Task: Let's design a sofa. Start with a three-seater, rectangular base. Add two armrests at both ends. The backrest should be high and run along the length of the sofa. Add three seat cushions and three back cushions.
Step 301:
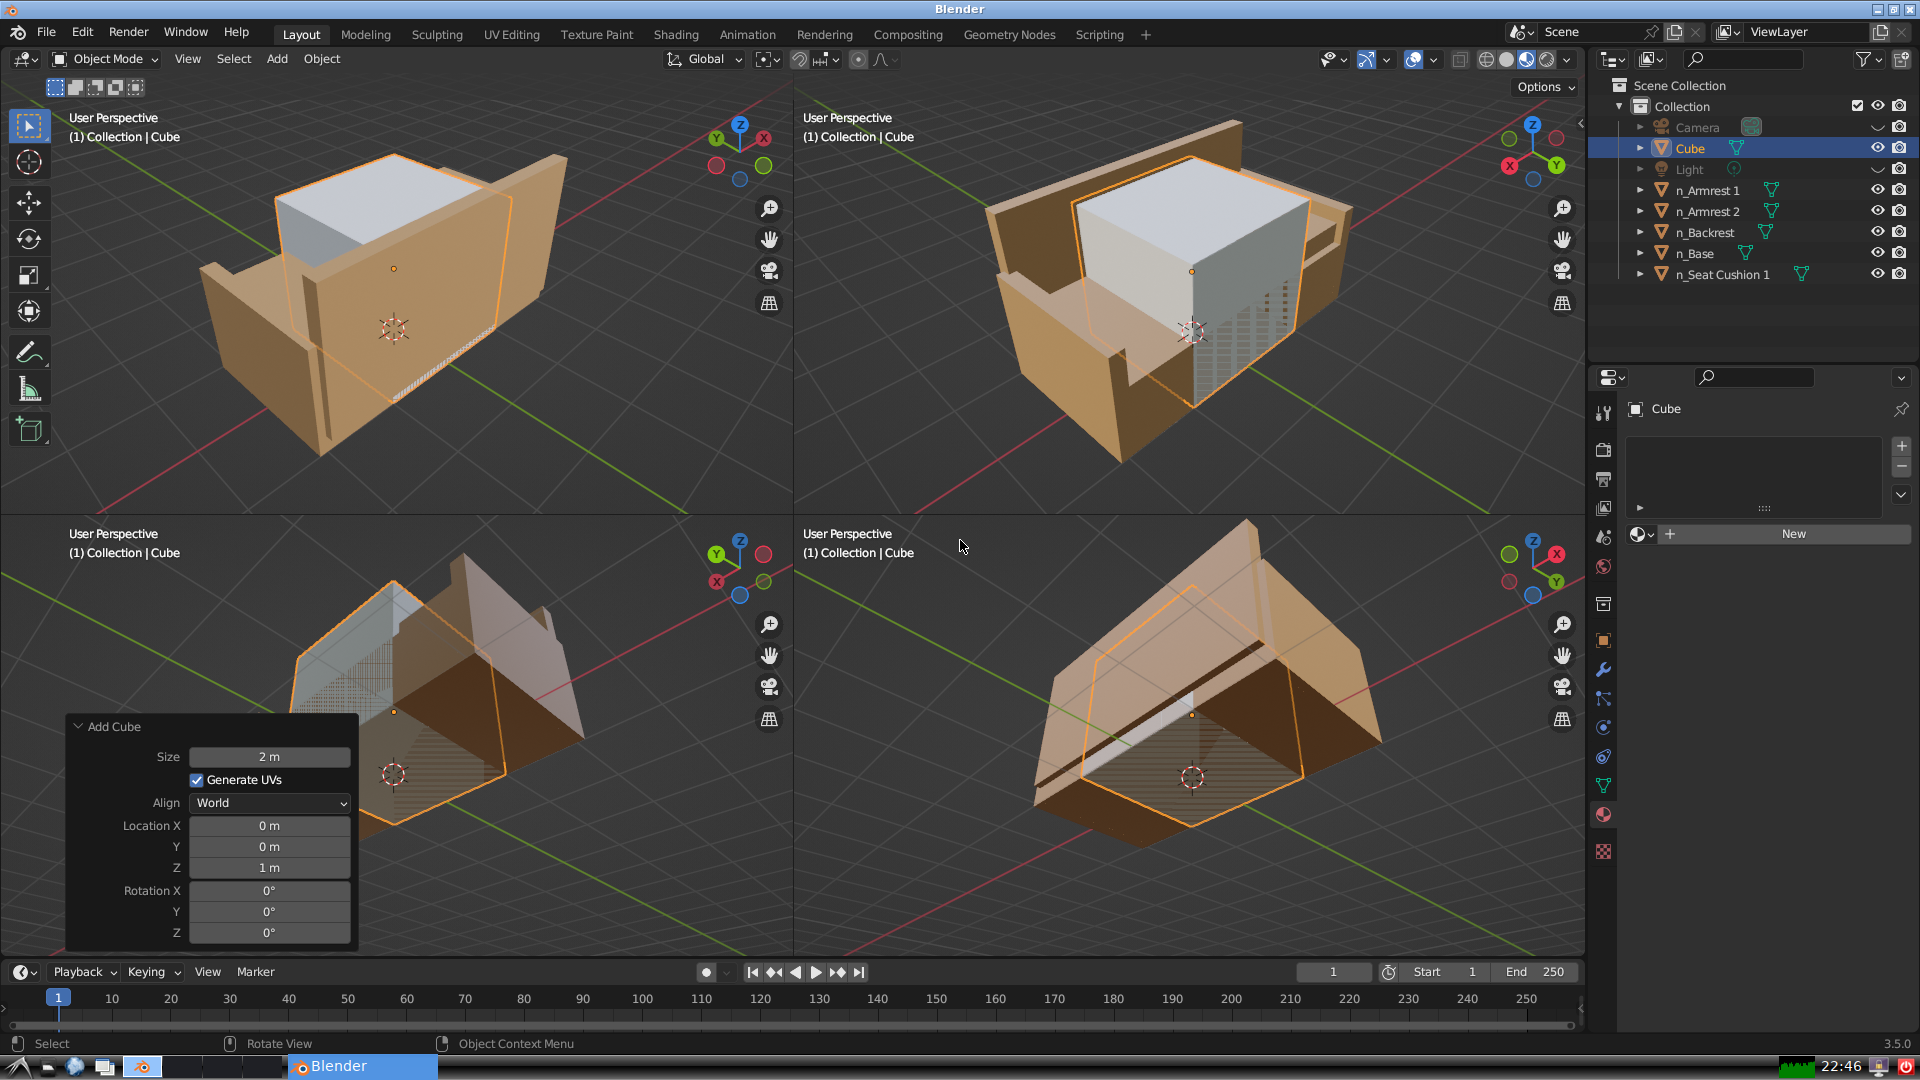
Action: {"key_press": ['Ctrl, Home']}